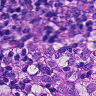
Metastatic tissue present: yes